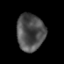
Tissue: prostate
Cell type: T cells
Senescence score: 0.3454
Nuclear area (px): 1012
Mean DAPI intensity: 78.359